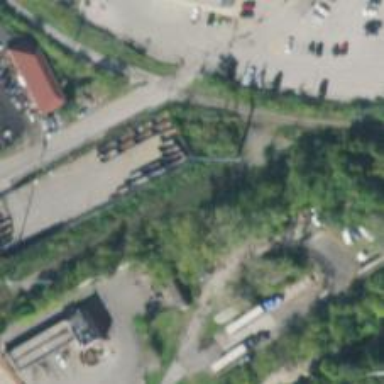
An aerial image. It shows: Abandoned railway.